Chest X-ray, AP view. Patient: 58 years old, sex F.
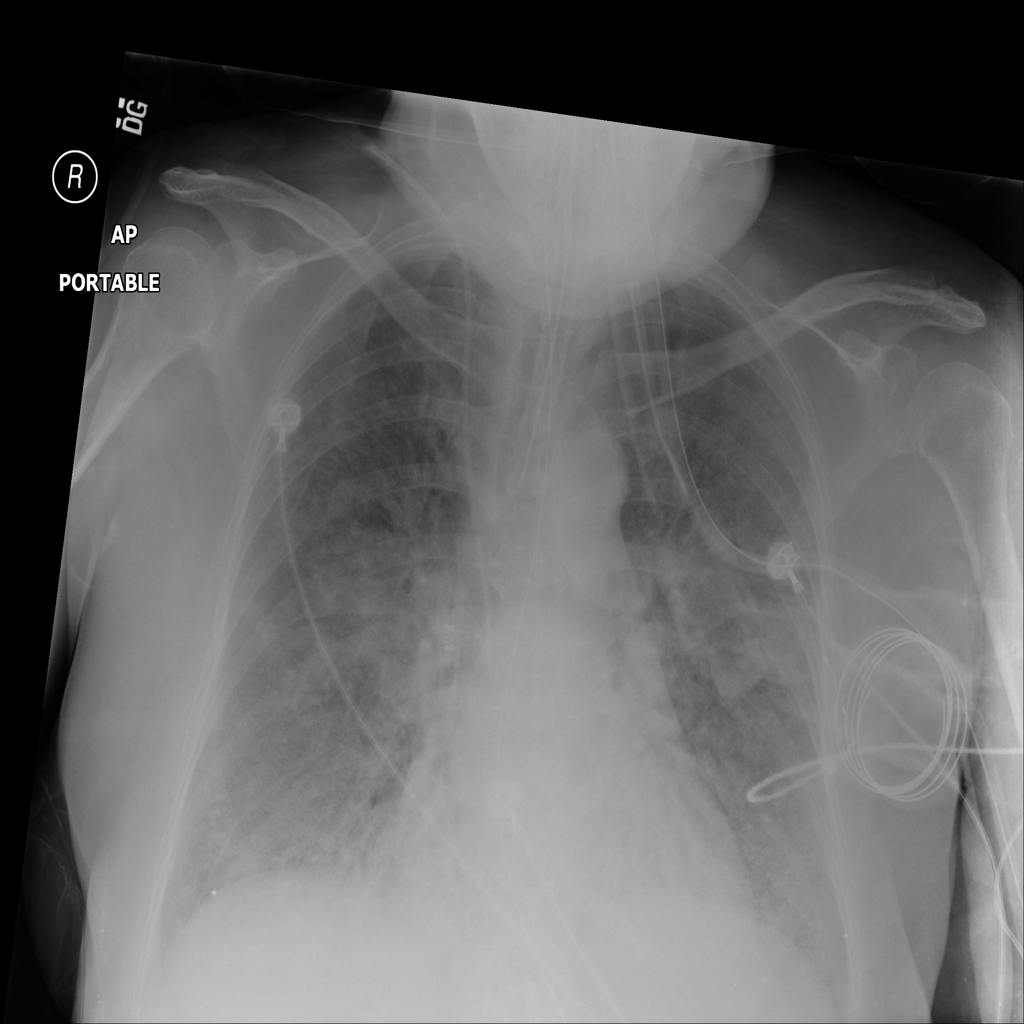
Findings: Consolidation